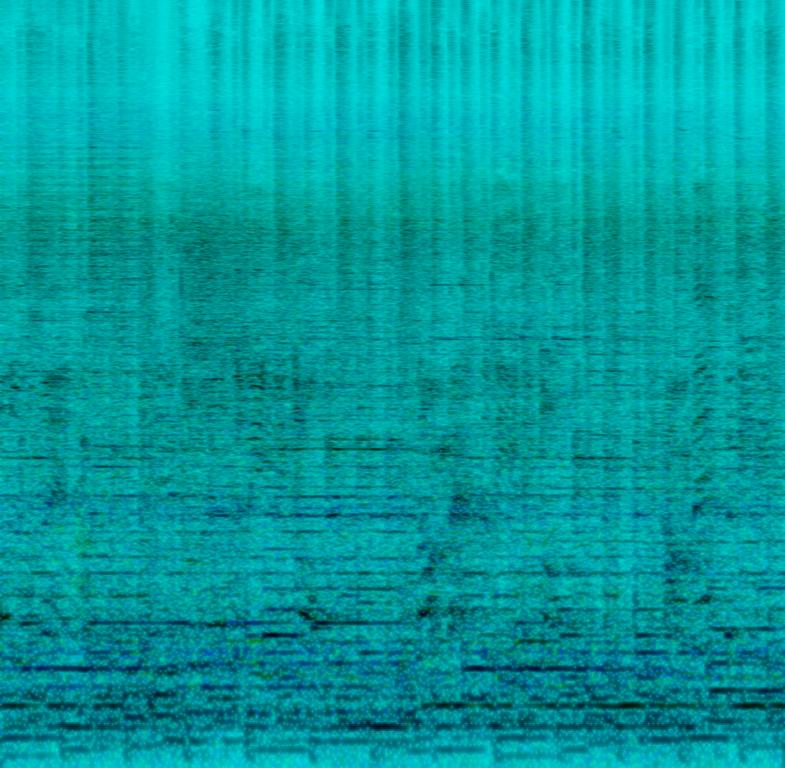
This rock and roll song is a live recording of low quality. This features a male voice singing the main melody. This is accompanied by percussion playing a simple melody in common time. The bass plays a rock and roll bassline. The keyboard plays chords and fills using a piano tone. An acoustic guitar plays chords. A voice from the crowd sings a quirky sound at the beginning of the second bar. This song can be used in a retro movie in a music festival or carnival scene.